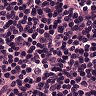
Metastatic tissue present: no